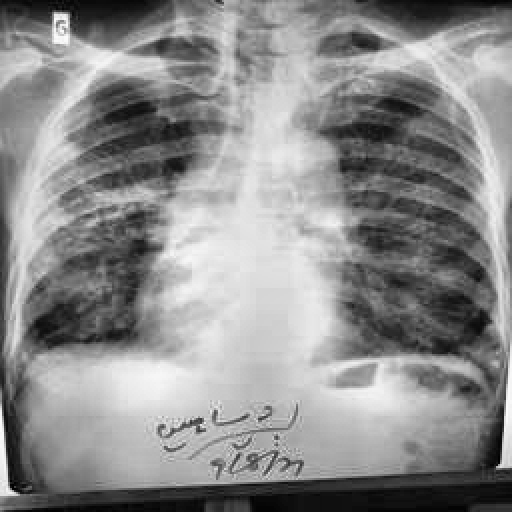
Finding: TUBERCULOSIS